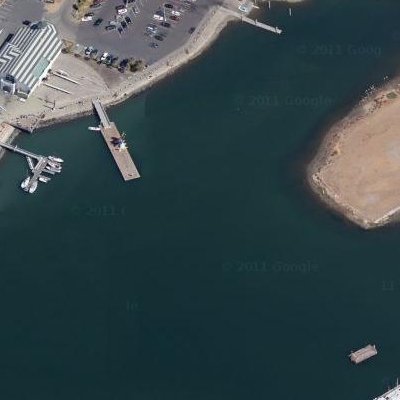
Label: RiverLake